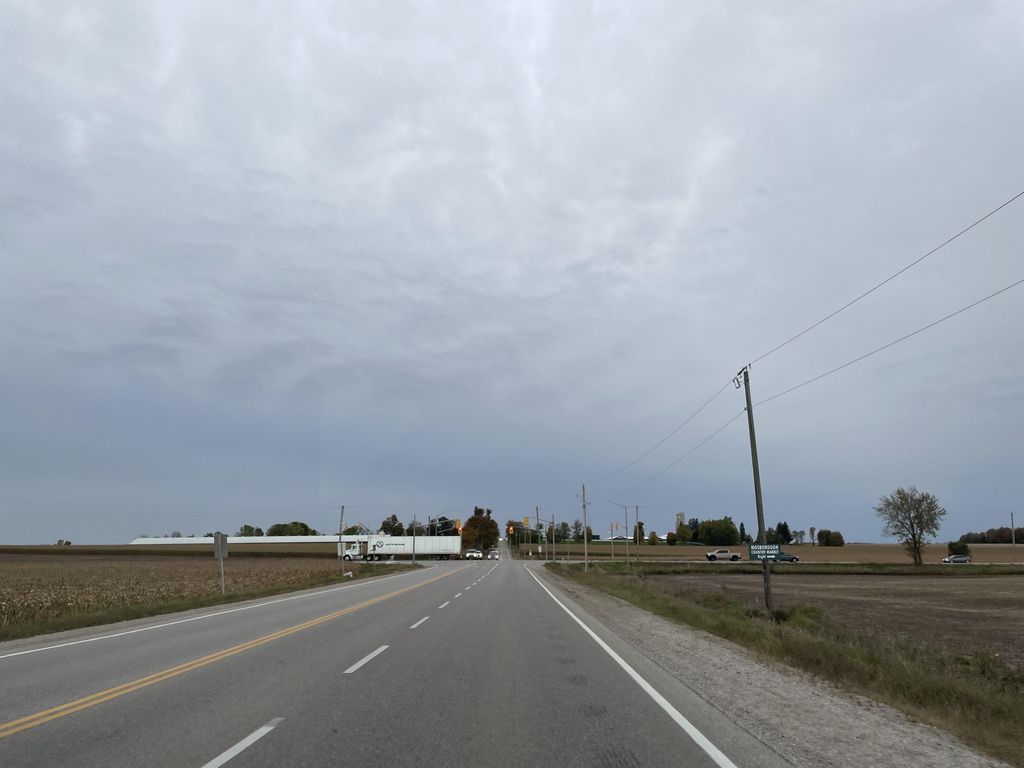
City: kitchener-waterloo